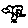
Label: bird